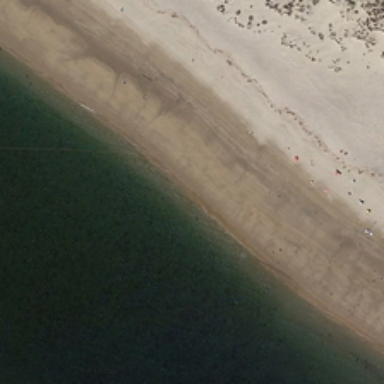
The sea beat the white spray on the beach .